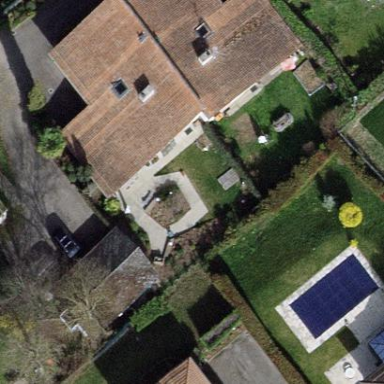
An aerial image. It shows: Garden enclosed by fence.